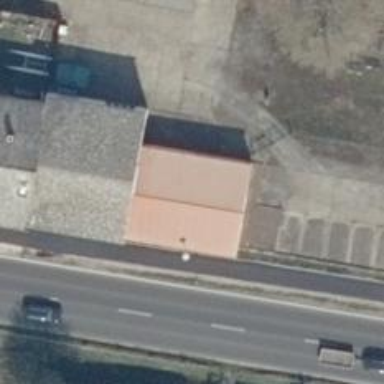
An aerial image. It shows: Farm shop.